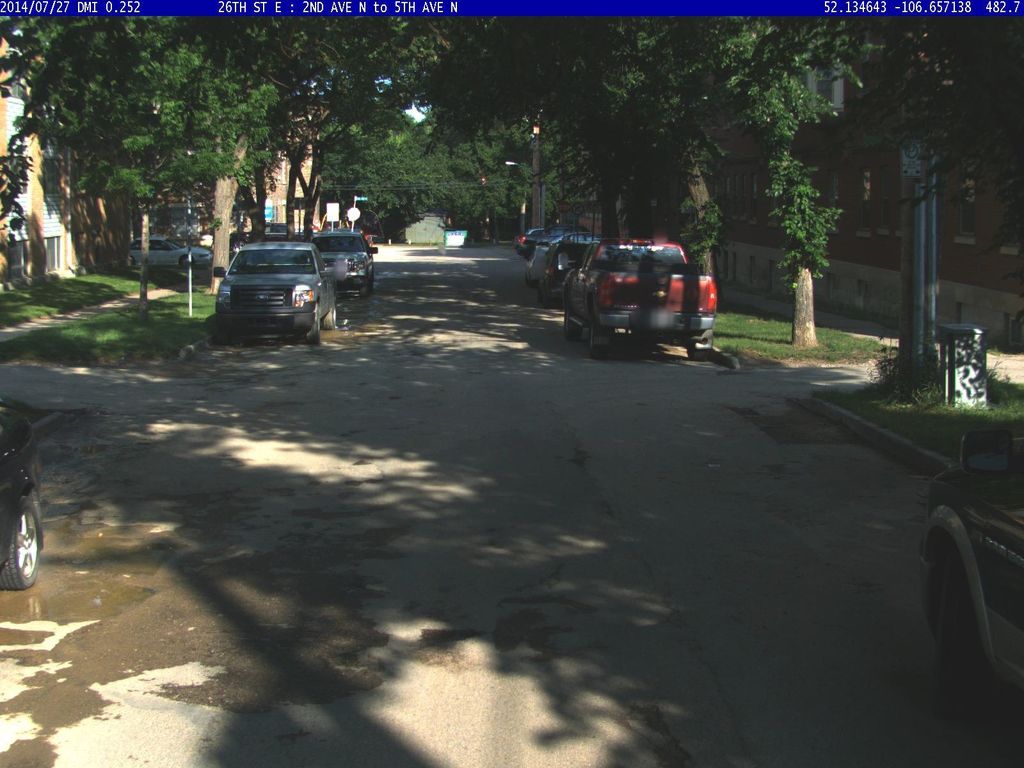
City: saskatoon